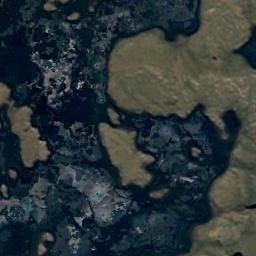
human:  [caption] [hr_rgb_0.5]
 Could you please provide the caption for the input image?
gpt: Many waters of different sizes and shapes are surrounded by wetlands .

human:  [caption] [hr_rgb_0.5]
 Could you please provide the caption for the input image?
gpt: The wetland consists of bare land and water .

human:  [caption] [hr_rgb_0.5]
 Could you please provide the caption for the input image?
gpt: Half of this wetland is flooded .

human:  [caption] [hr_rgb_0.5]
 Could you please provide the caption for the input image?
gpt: There are patches of brown bare land in a lake in a wetland .

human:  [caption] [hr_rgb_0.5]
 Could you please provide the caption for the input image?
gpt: There are many water areas on the wetland .